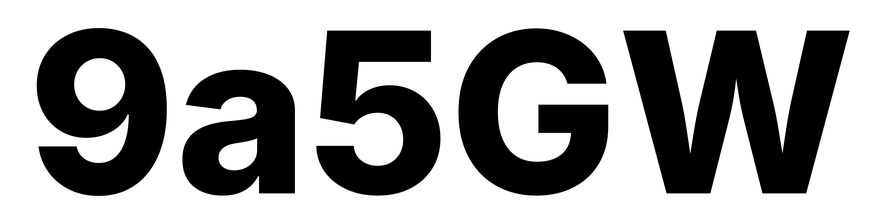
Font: Inter_ExtraBold